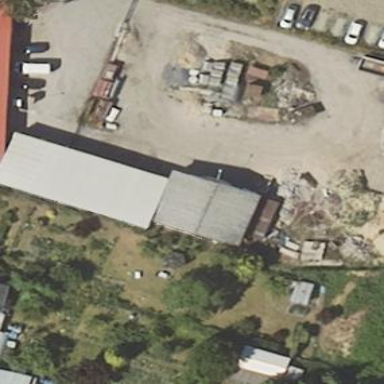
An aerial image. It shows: Shed.